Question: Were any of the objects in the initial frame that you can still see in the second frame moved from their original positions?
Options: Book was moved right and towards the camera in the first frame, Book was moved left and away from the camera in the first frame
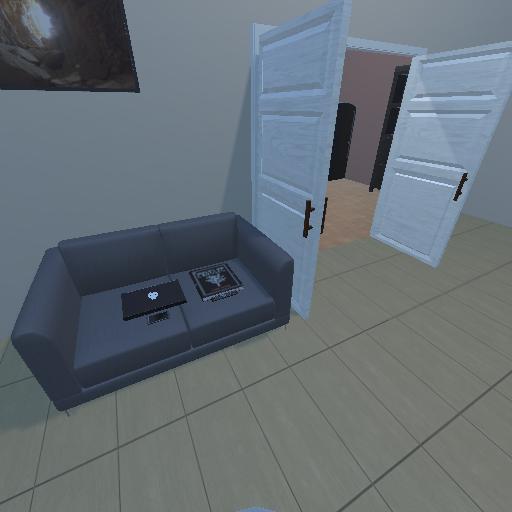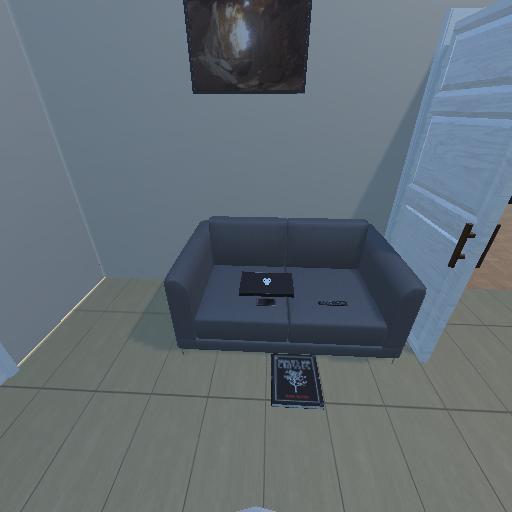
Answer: Book was moved right and towards the camera in the first frame